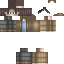
A male human skin with medium skin, wearing brown long hair dressed in a blue hoodie and black pants, featuring a closed mouth.